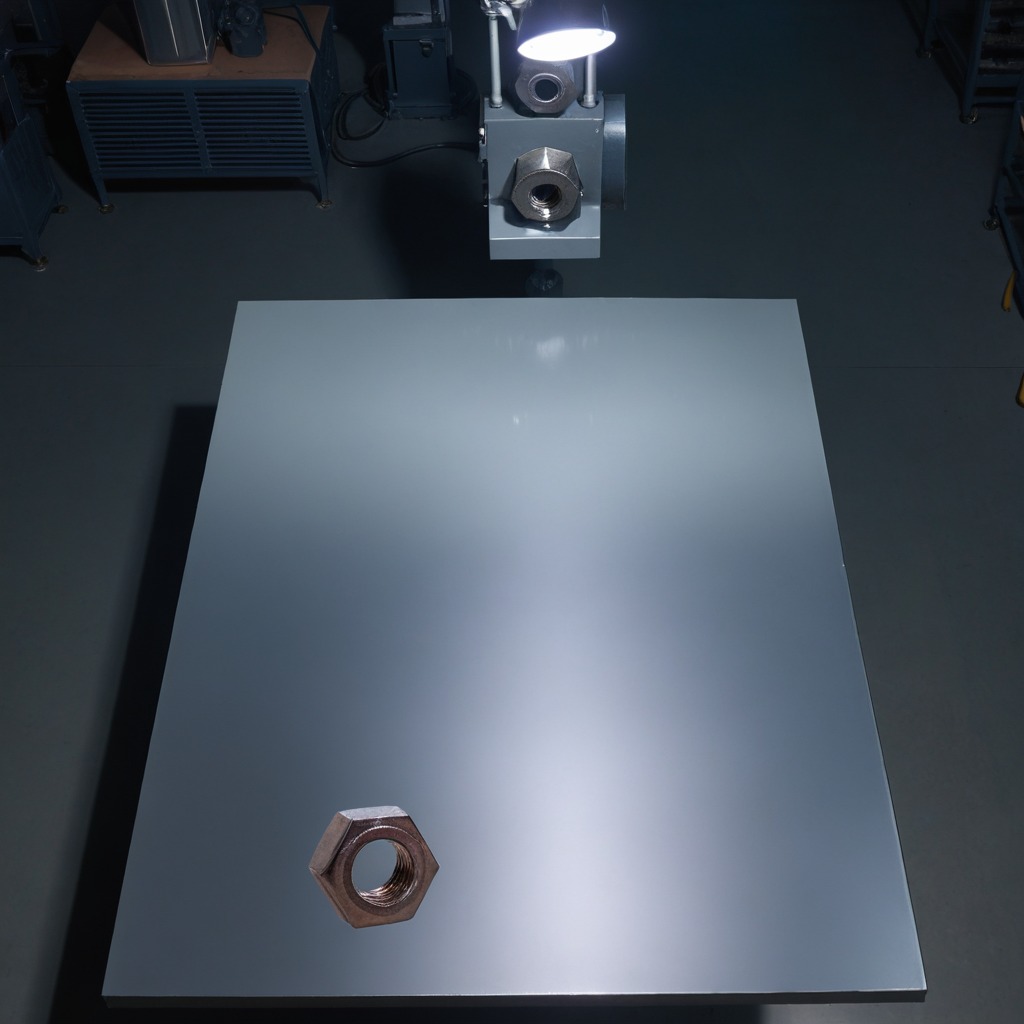
A metal nut is lying on the tabletop in the evening.